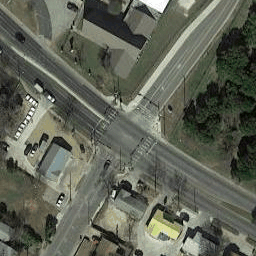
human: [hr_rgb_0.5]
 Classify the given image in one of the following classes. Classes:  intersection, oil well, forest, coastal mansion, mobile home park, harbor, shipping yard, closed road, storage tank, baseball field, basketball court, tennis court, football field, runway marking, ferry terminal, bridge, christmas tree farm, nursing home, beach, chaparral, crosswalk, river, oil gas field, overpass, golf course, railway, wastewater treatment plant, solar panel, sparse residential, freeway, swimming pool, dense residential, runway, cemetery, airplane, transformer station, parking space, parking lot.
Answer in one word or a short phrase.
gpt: intersection